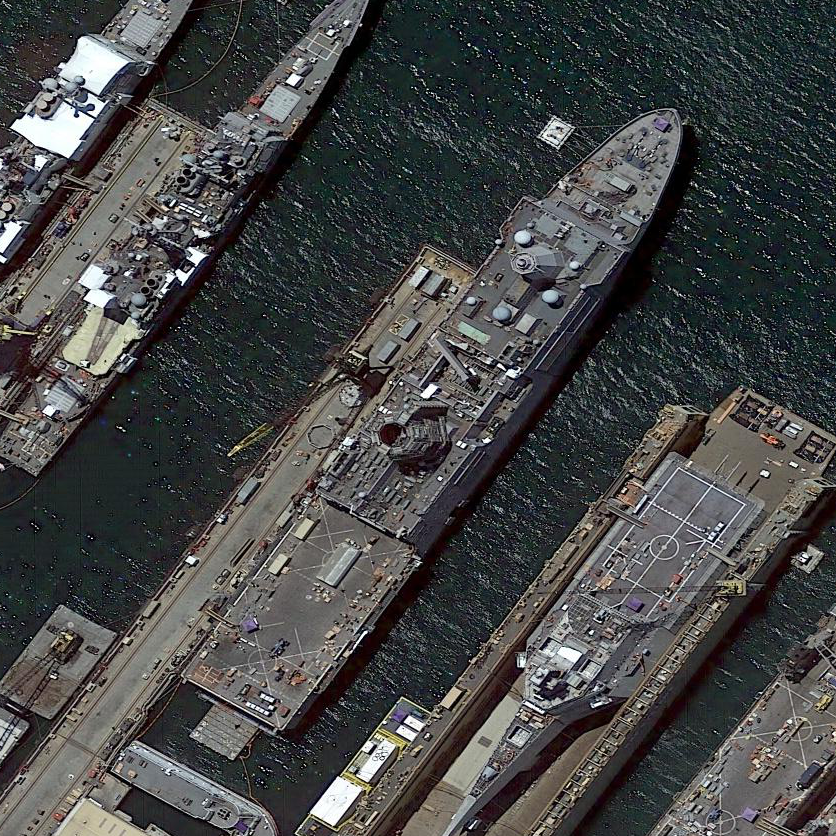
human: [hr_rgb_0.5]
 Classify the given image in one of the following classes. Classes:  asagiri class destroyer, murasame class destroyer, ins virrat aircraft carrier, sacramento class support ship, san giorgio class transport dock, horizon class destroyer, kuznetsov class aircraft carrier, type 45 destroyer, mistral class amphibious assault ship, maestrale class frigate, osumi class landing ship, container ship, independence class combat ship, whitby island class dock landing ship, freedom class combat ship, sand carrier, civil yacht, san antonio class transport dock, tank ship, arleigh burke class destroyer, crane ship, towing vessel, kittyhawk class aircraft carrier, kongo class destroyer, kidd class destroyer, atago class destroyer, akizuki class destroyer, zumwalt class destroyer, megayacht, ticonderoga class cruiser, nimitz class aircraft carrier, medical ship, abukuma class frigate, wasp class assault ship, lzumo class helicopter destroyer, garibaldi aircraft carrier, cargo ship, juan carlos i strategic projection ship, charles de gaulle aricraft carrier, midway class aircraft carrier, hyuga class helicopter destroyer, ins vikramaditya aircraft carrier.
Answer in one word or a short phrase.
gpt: San Antonio class transport dock